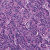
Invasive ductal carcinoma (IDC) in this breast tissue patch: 1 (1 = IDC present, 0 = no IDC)